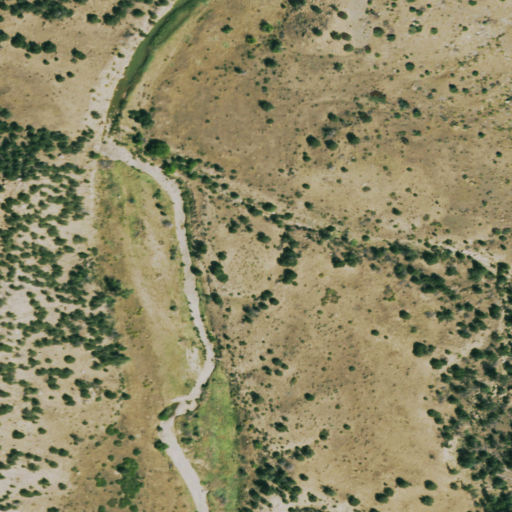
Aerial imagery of valley in Colorado named Keystone Canyon containing shrub, grassland, and evergreen forest